Question: I am trying to make a slider for the music, sound effects and resolution, 2 of them work but one is being bad:

I have 4 classes that interact with the images. the first is the 'Images.cs' class, it calls all the images and puts them in the 'Content' method. My main class holds the 'Content' method and then updates the images that are size by the 'Resize.cs' class and placed in there correct spots by the 'Options.cs' class.
'Images' and 'Resize' should not be the problem because they do not interact with the drawing of the images. The way the images are drawn matters (if you draw the background last it will cover every other image, so you need to draw it first).
Here is the code (Some code as been taken out because of limitations):
Game1.cs:
'''
public class Game1 : Microsoft.Xna.Framework.Game
{
#region Define
GraphicsDeviceManager graphics;
SpriteBatch spriteBatch;
public static SpriteFont font1;
private static StartUp.Resize resize;
private StartUp.TitleScreen titlescreen;
private StartUp.Options options;
private StartUp.Credits credits;
Rectangle background = new Rectangle(0, 0, 0, 0);
enum GameStates { StartUp, TitleScreen, Options, Credits, Paused, Playing, Death, Continue }
GameStates gameState = GameStates.TitleScreen;
#region Mouse
float mouseDelay = 0.01f;
float mouseTime = 0.0f;
public static bool mouseActive = true;
public static bool mouseUsed = false;
public static string mouseOn = "None";
public static Vector2 mouseLocation;
#endregion
#region Slider
public static int sliderMax;
public static int sliderMin;
#endregion
#endregion
#region Initialize
protected override void Initialize()
{
this.IsMouseVisible = true;
resize = new StartUp.Resize();
options = new StartUp.Options();
titlescreen = new StartUp.TitleScreen();
StartUp.Options.Initialize();
base.Initialize();
}
#endregion
#region Update
protected override void Update(GameTime gameTime)
{
// Allows the game to exit
if (GamePad.GetState(PlayerIndex.One).Buttons.Back == ButtonState.Pressed)
this.Exit();
#region SetUp
sliderMin = (resize.size * 69) + ((resize.size * 1));
sliderMax = (resize.size * 69) + ((resize.size * 32));
#endregion
if (this.IsMouseVisible == true)
{
#region Mouse
mouseTime += (float)gameTime.ElapsedGameTime.TotalSeconds;
MouseState mouse = Mouse.GetState();
mouseLocation = new Vector2(mouse.X, mouse.Y);
#region GameState Switch
switch (gameState)
{
case GameStates.TitleScreen:
StartUp.TitleScreen.Update(gameTime);
break;
case GameStates.Options:
StartUp.Options.Update(gameTime);
break;
case GameStates.Credits:
break;
}
#endregion
if (mouseOn != "None")
{
mouseUsed = true;
#region GameState Switch
switch (gameState)
{
case GameStates.TitleScreen:
if (mouseOn == "Continue")
gameState = GameStates.Continue;
else if (mouseOn == "Credits")
gameState = GameStates.Credits;
else if (mouseOn == "Exit")
this.Exit();
else if (mouseOn == "Logo")
gameState = GameStates.TitleScreen;
else if (mouseOn == "Options")
gameState = GameStates.Options;
else if (mouseOn == "Play")
gameState = GameStates.Playing;
else if (mouseOn == "Version")
gameState = GameStates.TitleScreen;
else
mouseOn = "None";
break;
case GameStates.Options:
if (mouseOn == "Main Menu")
gameState = GameStates.TitleScreen;
if (mouseOn == "Ok")
{
}
else if (mouseOn == "Off")
{
graphics.IsFullScreen = false;
graphics.ApplyChanges();
}
else if (mouseOn == "On")
{
graphics.IsFullScreen = true;
graphics.ApplyChanges();
}
break;
case GameStates.Credits:
break;
}
#endregion
mouseOn = "None";
}
if (mouse.LeftButton == ButtonState.Pressed)
{
mouseTime = 0.0f;
mouseActive = false;
}
if (mouse.LeftButton == ButtonState.Released && mouseTime > mouseDelay)
{
mouseActive = true;
mouseUsed = false;
}
#endregion
}
#region GameState Switch
switch (gameState)
{
case GameStates.StartUp:
break;
case GameStates.TitleScreen:
StartUp.TitleScreen.Update(gameTime);
break;
case GameStates.Options:
StartUp.Options.Update(gameTime);
break;
case GameStates.Credits:
break;
}
#endregion
#region Image Resize
if ((gameState == GameStates.TitleScreen ||
gameState == GameStates.Credits ||
gameState == GameStates.Options ||
gameState == GameStates.Continue) &&
(resize.change == true))
{
resize.change = false;
resize.backgroundHeight = resize.size * StartUp.Images.Background.Height;
resize.backgroundWidth = resize.size * StartUp.Images.Background.Width;
resize.backgroundX = 0;
resize.backgroundY = 0;
graphics.PreferredBackBufferHeight = resize.backgroundHeight;
graphics.PreferredBackBufferWidth = resize.backgroundWidth;
graphics.ApplyChanges();
background = new Rectangle(resize.backgroundX, resize.backgroundY, resize.backgroundWidth, resize.backgroundHeight);
//Background's rectangle is located in the draw method.
resize.sliderHeight = resize.size * StartUp.Images.Slider.Height;
resize.sliderWidth = resize.size * StartUp.Images.Slider.Width;
options.sliderX = resize.size * 70;
options.sliderY = resize.size * 38;
StartUp.Options.slide = new Rectangle(options.sliderX, options.sliderY, resize.sliderWidth, resize.sliderHeight);
resize.sliderHeight = resize.size * StartUp.Images.Slider.Height;
resize.sliderWidth = resize.size * StartUp.Images.Slider.Width;
options.slider2X = resize.size * 70;
options.slider2Y = resize.size * 52;
StartUp.Options.slide2 = new Rectangle(options.slider2X, options.slider2Y, resize.sliderWidth, resize.sliderHeight);
resize.sliderHeight = resize.size * StartUp.Images.Slider.Height;
resize.sliderWidth = resize.size * StartUp.Images.Slider.Width;
options.slider3X = resize.size * 70;
options.slider3Y = resize.size * 63;
StartUp.Options.slide3 = new Rectangle(options.slider3X, options.slider3Y, resize.sliderWidth, resize.sliderHeight);
resize.sliderbackgroundHeight = resize.size * StartUp.Images.SliderBackground.Height;
resize.sliderbackgroundWidth = resize.size * StartUp.Images.SliderBackground.Width;
options.sliderbackgroundX = resize.size * 69;
options.sliderbackgroundY = resize.size * 36;
StartUp.Options.slideback = new Rectangle(options.sliderbackgroundX, options.sliderbackgroundY, resize.sliderbackgroundWidth, resize.sliderbackgroundHeight);
resize.sliderbackgroundHeight = resize.size * StartUp.Images.SliderBackground.Height;
resize.sliderbackgroundWidth = resize.size * StartUp.Images.SliderBackground.Width;
options.sliderbackground2X = resize.size * 69;
options.sliderbackground2Y = resize.size * 50;
StartUp.Options.slideback2 = new Rectangle(options.sliderbackground2X, options.sliderbackground2Y, resize.sliderbackgroundWidth, resize.sliderbackgroundHeight);
resize.sliderbackgroundHeight = resize.size * StartUp.Images.SliderBackground.Height;
resize.sliderbackgroundWidth = resize.size * StartUp.Images.SliderBackground.Width;
options.sliderbackground3X = resize.size * 69;
options.sliderbackground3Y = resize.size * 64;
StartUp.Options.slideback3 = new Rectangle(options.sliderbackground3X, options.sliderbackground3Y, resize.sliderbackgroundWidth, resize.sliderbackgroundHeight);
}
#endregion
base.Update(gameTime);
}
#endregion
#region Draw
protected override void Draw(GameTime gameTime)
{
GraphicsDevice.Clear(Color.CornflowerBlue);
if (gameState == GameStates.TitleScreen ||
gameState == GameStates.Options ||
gameState == GameStates.Credits)
{
spriteBatch.Begin(SpriteSortMode.FrontToBack, BlendState.AlphaBlend, SamplerState.PointClamp, DepthStencilState.Default, RasterizerState.CullCounterClockwise);
spriteBatch.Draw(StartUp.Images.Background, background, Color.White);
spriteBatch.End();
}
if (gameState == GameStates.TitleScreen)
{
StartUp.TitleScreen.Draw(spriteBatch);
}
if (gameState == GameStates.Options)
{
StartUp.Options.Draw(spriteBatch);
spriteBatch.Begin(SpriteSortMode.FrontToBack, BlendState.AlphaBlend, SamplerState.PointClamp, DepthStencilState.Default, RasterizerState.CullCounterClockwise);
if (graphics.IsFullScreen == true)
{
spriteBatch.Draw(StartUp.Images.OffNotSelected, StartUp.Options.offnot, Color.White);
spriteBatch.Draw(StartUp.Images.OnSelected, StartUp.Options.onsel, Color.White);
}
else
{
spriteBatch.Draw(StartUp.Images.OffSelected, StartUp.Options.offsel, Color.White);
spriteBatch.Draw(StartUp.Images.OnNotSelected, StartUp.Options.onnot, Color.White);
}
spriteBatch.End();
}
if (Keyboard.GetState().IsKeyDown(Keys.Space))
{
spriteBatch.Begin();
spriteBatch.Draw(StartUp.Images.Transparent, new Rectangle(0, 0, 800, 300), Color.White);
//debug 1
spriteBatch.DrawString(font1, "Resize", new Vector2(0, 0), Color.White);
spriteBatch.DrawString(font1, StartUp.Options.res.ToString(), new Vector2(0, 20), Color.White);
spriteBatch.DrawString(font1, options.resX.ToString(), new Vector2(0, 40), Color.White);
spriteBatch.DrawString(font1, options.resY.ToString(), new Vector2(0, 60), Color.White);
spriteBatch.DrawString(font1, resize.resHeight.ToString(), new Vector2(0, 80), Color.White);
spriteBatch.DrawString(font1, resize.resWidth.ToString(), new Vector2(0, 100), Color.White);
//debug2
spriteBatch.DrawString(font1, "Slider", new Vector2(380, 0), Color.White);
spriteBatch.DrawString(font1, "sliderMin: " + sliderMin.ToString(), new Vector2(380, 20), Color.White);
spriteBatch.DrawString(font1, "sliderMax: " + sliderMax.ToString(), new Vector2(380, 40), Color.White);
spriteBatch.DrawString(font1, StartUp.Options.thing.ToString(), new Vector2(380, 60), Color.White);
//debug3
spriteBatch.DrawString(font1, "Background", new Vector2(0, 120), Color.White);
spriteBatch.DrawString(font1, background.ToString(), new Vector2(0, 140), Color.White);
spriteBatch.DrawString(font1, resize.backgroundHeight.ToString(), new Vector2(0, 160), Color.White);
spriteBatch.DrawString(font1, resize.backgroundWidth.ToString(), new Vector2(0, 180), Color.White);
spriteBatch.DrawString(font1, resize.backgroundX.ToString(), new Vector2(0, 200), Color.White);
spriteBatch.DrawString(font1, resize.backgroundY.ToString(), new Vector2(0, 220), Color.White);
//debug4
spriteBatch.DrawString(font1, "Mouse", new Vector2(380, 120), Color.White);
spriteBatch.DrawString(font1, "mouseDelay: " + mouseDelay.ToString(), new Vector2(380, 140), Color.White);
spriteBatch.DrawString(font1, "mouseTime: " + mouseTime.ToString(), new Vector2(380, 160), Color.White);
spriteBatch.DrawString(font1, "mouseActive: " + mouseActive.ToString(), new Vector2(380, 180), Color.White);
spriteBatch.DrawString(font1, "mouseUsed: " + mouseUsed.ToString(), new Vector2(380, 200), Color.White);
spriteBatch.DrawString(font1, "mouseOn: " + mouseOn.ToString(), new Vector2(380, 220), Color.White);
spriteBatch.DrawString(font1, "mouseLocation: " + mouseLocation.ToString(), new Vector2(380, 240), Color.White);
spriteBatch.End();
}
base.Draw(gameTime);
}
#endregion
}
}
'''
Options.cs:
'''
using System;
using System.Collections.Generic;
using System.Linq;
using System.Text;
using Microsoft.Xna.Framework;
using Microsoft.Xna.Framework.Content;
using Microsoft.Xna.Framework.Graphics;
using Microsoft.Xna.Framework.Input;
namespace **.StartUp
{
class Options
{
#region Define
private static Resize resize;
public static bool thing;
public int resX;
public int resY;
public int optionslogoX;
public int optionslogoY;
public int offnotselectedX;
public int offnotselectedY;
public int offselectedX;
public int offselectedY;
public int okX;
public int okY;
public int onnotselectedX;
public int onnotselectedY;
public int onselectedX;
public int onselectedY;
public int fullscreenX;
public int fullscreenY;
public int menuX;
public int menuY;
public int musicX;
public int musicY;
public int resolutionX;
public int resolutionY;
public int sliderbackgroundX;
public int sliderbackgroundY;
public int sliderbackground2X;
public int sliderbackground2Y;
public int sliderbackground3X;
public int sliderbackground3Y;
public int sliderX;
public int sliderY;
public int slider2X;
public int slider2Y;
public int slider3X;
public int slider3Y;
public int soundfxX;
public int soundfxY;
public static Rectangle full;
public static Rectangle menu;
public static Rectangle music;
public static Rectangle slideback;
public static Rectangle slideback2;
public static Rectangle slideback3;
public static Rectangle ok;
public static Rectangle slide;
public static Rectangle slide2;
public static Rectangle slide3;
public static Rectangle sound;
public static Rectangle optionslogo;
public static Rectangle offnot;
public static Rectangle offsel;
public static Rectangle onnot;
public static Rectangle onsel;
public static Rectangle resolution;
public static Rectangle res;
#endregion
#region Update and Draw
public static void Update(GameTime gameTime)
{
#region Mouse
MouseState mouse = Mouse.GetState();
if (mouse.LeftButton == ButtonState.Pressed && Game1.mouseUsed == false && Game1.mouseActive == true)
{
if (menu.Contains(mouse.X, mouse.Y))
{
Game1.mouseOn = "Main Menu";
Game1.mouseUsed = true;
}
else if (ok.Contains(mouse.X, mouse.Y))
{
Game1.mouseOn = "Ok";
Game1.mouseUsed = true;
}
else if (offnot.Contains(mouse.X, mouse.Y))
{
Game1.mouseOn = "Off";
Game1.mouseUsed = true;
}
else if (onnot.Contains(mouse.X, mouse.Y))
{
Game1.mouseOn = "On";
Game1.mouseUsed = true;
}
else if (slide.Contains(mouse.X, mouse.Y))
{
Game1.mouseOn = "Slide";
Game1.mouseUsed = true;
}
else if (slide2.Contains(mouse.X, mouse.Y))
{
Game1.mouseOn = "Slide2";
Game1.mouseUsed = true;
}
else if (slide3.Contains(mouse.X, mouse.Y))
{
Game1.mouseOn = "Slide3";
Game1.mouseUsed = true;
}
}
#endregion
#region Slider
if (mouse.X >= Game1.sliderMin && mouse.X <= Game1.sliderMax)
thing = true;
else
thing = false;
if (mouse.LeftButton == ButtonState.Pressed && slideback.Contains(mouse.X, mouse.Y) && (mouse.X >= (Game1.sliderMin + (1 * resize.size))) && (mouse.X <= Game1.sliderMax))
{
slide.X = mouse.X - 1 * resize.size;
}
if (mouse.LeftButton == ButtonState.Pressed && slideback2.Contains(mouse.X, mouse.Y) && (mouse.X >= (Game1.sliderMin + (1 * resize.size))) && (mouse.X <= Game1.sliderMax))
{
slide2.X = mouse.X - 1 * resize.size;
}
if (mouse.LeftButton == ButtonState.Pressed && slideback3.Contains(mouse.X, mouse.Y) && (mouse.X >= (Game1.sliderMin + (1 * resize.size))) && (mouse.X <= Game1.sliderMax))
{
slide3.X = mouse.X - 1 * resize.size;
}
#endregion
}
public static void Draw(SpriteBatch spriteBatch)
{
spriteBatch.Begin(SpriteSortMode.FrontToBack, BlendState.AlphaBlend, SamplerState.PointClamp, DepthStencilState.Default, RasterizerState.CullCounterClockwise);
spriteBatch.Draw(Images.Res1, res, Color.White);
spriteBatch.Draw(Images.Res2, res, Color.White);
spriteBatch.Draw(Images.Res3, res, Color.White);
spriteBatch.Draw(Images.Res4, res, Color.White);
spriteBatch.Draw(Images.Res5, res, Color.White);
spriteBatch.Draw(Images.Res6, res, Color.White);
spriteBatch.Draw(Images.Res7, res, Color.White);
spriteBatch.Draw(Images.Res8, res, Color.White);
spriteBatch.Draw(Images.Ok, ok, Color.White);
spriteBatch.Draw(Images.OptionsLogo, optionslogo, Color.White);
spriteBatch.Draw(Images.FullScreen, full, Color.White);
spriteBatch.Draw(Images.Menu, menu, Color.White);
spriteBatch.Draw(Images.Music, music, Color.White);
spriteBatch.Draw(Images.Resolution, resolution, Color.White);
spriteBatch.Draw(Images.SliderBackground, slideback, Color.White);
spriteBatch.Draw(Images.SliderBackground, slideback2, Color.White);
spriteBatch.Draw(Images.SliderBackground, slideback3, Color.White);
spriteBatch.Draw(Images.Slider, slide, Color.White);
spriteBatch.Draw(Images.Slider, slide2, Color.White);
spriteBatch.Draw(Images.Slider, slide3, Color.White);
spriteBatch.Draw(Images.SoundFX, sound, Color.White);
spriteBatch.End();
}
#endregion
#region Method
#endregion
#region In
public static void Initialize()
{
resize = new Resize();
}
#endregion
}
}
'''
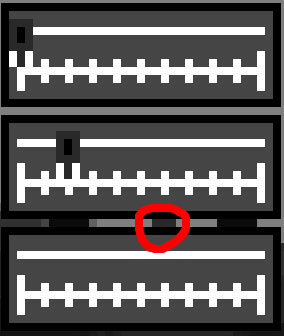
Answer: You are using
'''
spriteBatch.Begin(SpriteSortMode.FrontToBack, ...);
'''
but you are not setting 'layerDepth' parameter of 'SpriteBatch.Draw' method.
If you want every sprite to be drawn in the order you call the Draw, you should use 'SpriteSortMode.Deferred'.
Otherwise, if you want to use 'FrontToBack' you need to use a different overload for 'SpriteBatch.Draw', for example:
'''
public void Draw (
Texture2D texture,
Vector2 position,
Nullable<Rectangle> sourceRectangle,
Color color,
float rotation,
Vector2 origin,
float scale,
SpriteEffects effects,
float layerDepth
)
'''
in this way you can set 'layerDepth' parameter to specify the depth of each sprite.
Ad MSDN says:
> The depth of a layer. By default, 0 represents the front layer and 1
represents a back layer. Use SpriteSortMode if you want sprites to be
sorted during drawing.
Reference: <URL> enumeration.